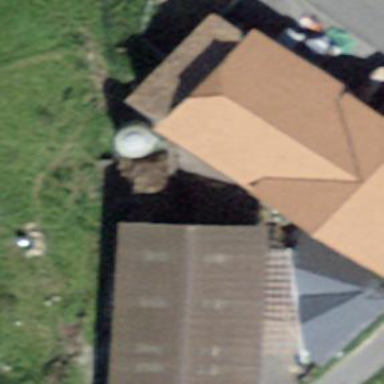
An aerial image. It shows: Shed building.